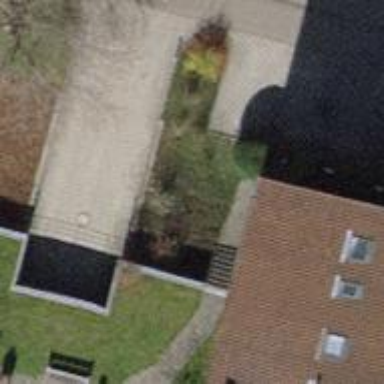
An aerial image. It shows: Set of steps on the road.